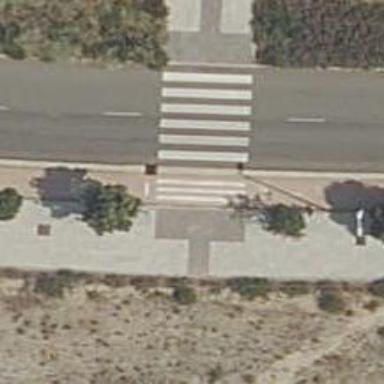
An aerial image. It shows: Uncontrolled road crossing.